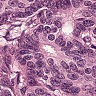
Metastatic tissue present: yes